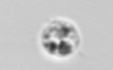
Label: Amoeba